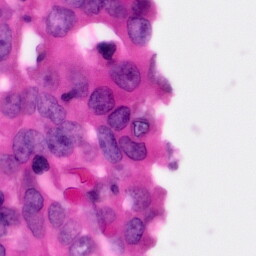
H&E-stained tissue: Pancreatic